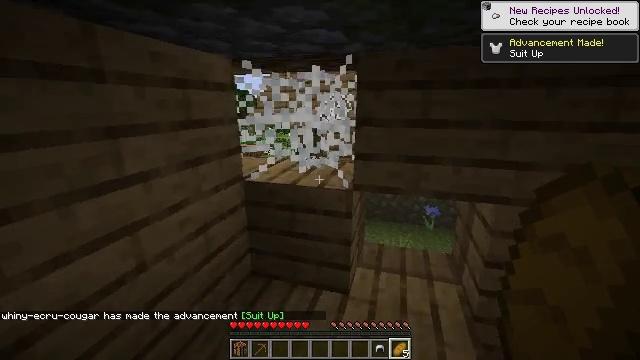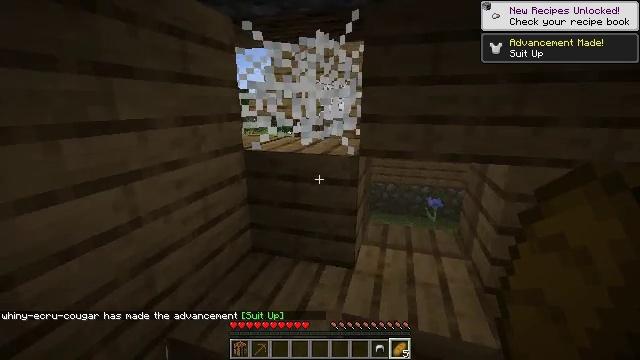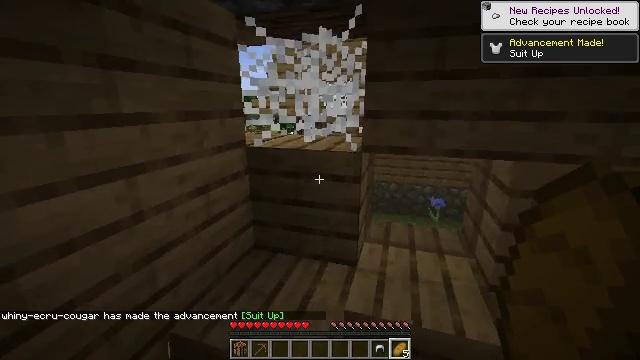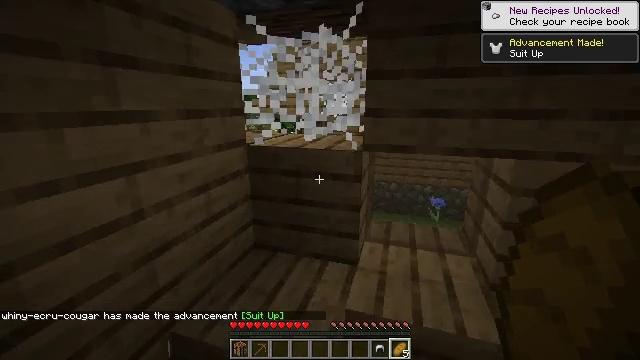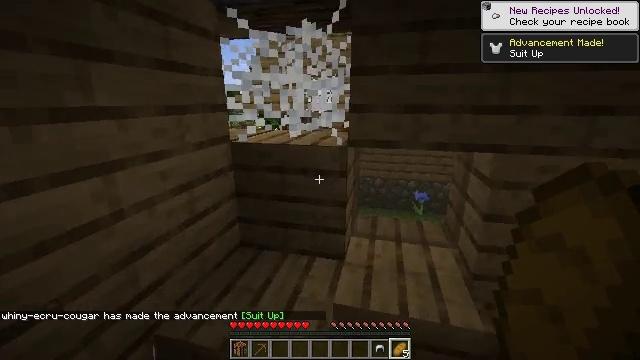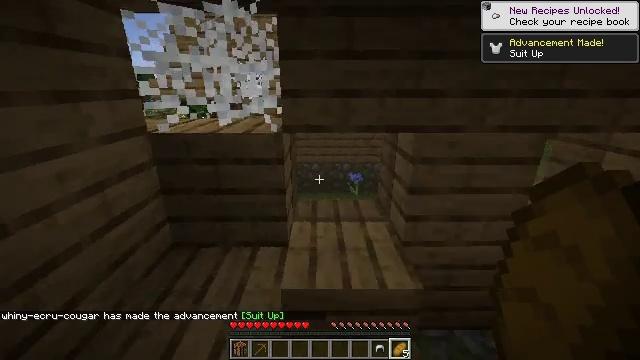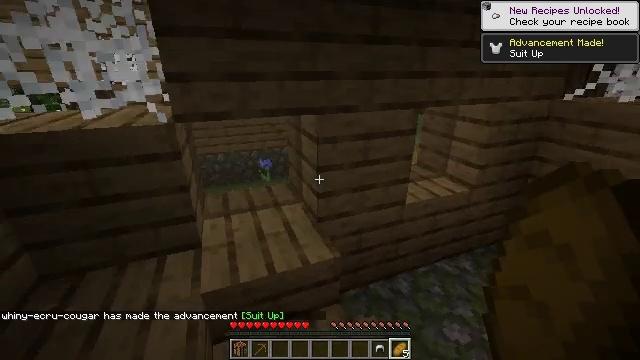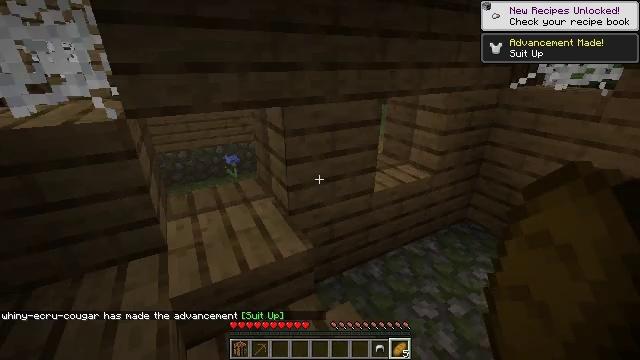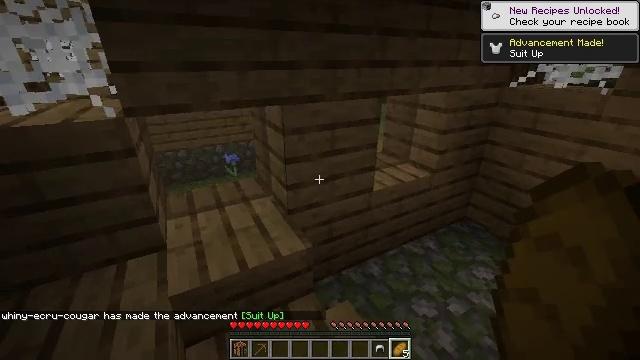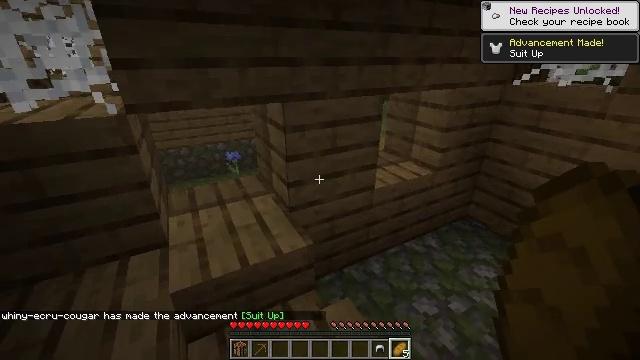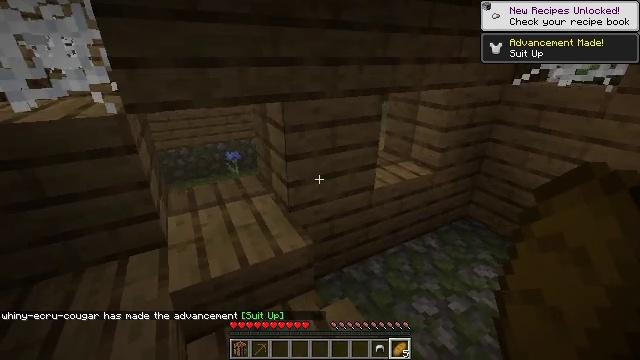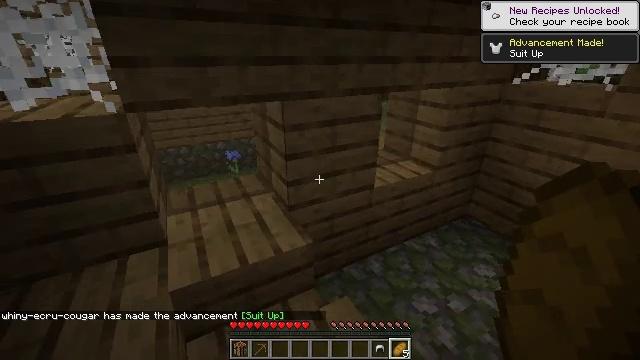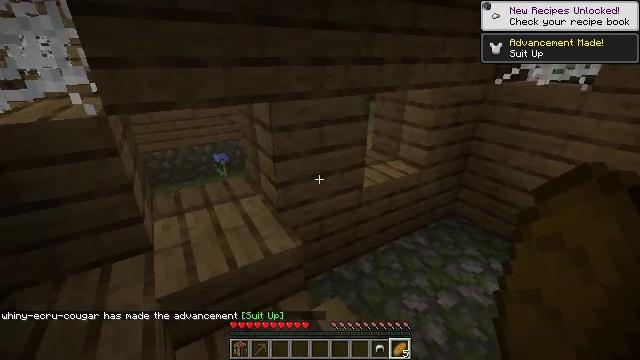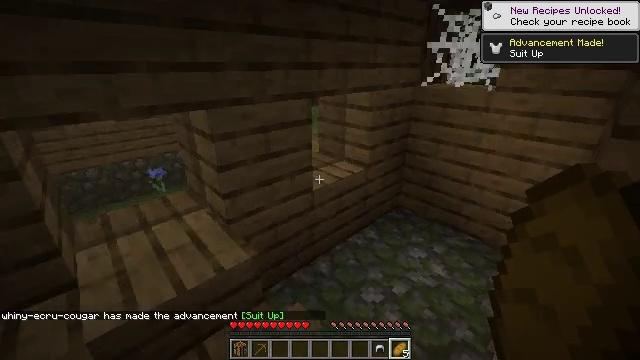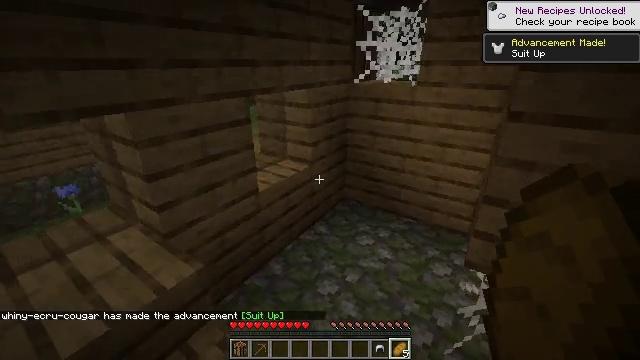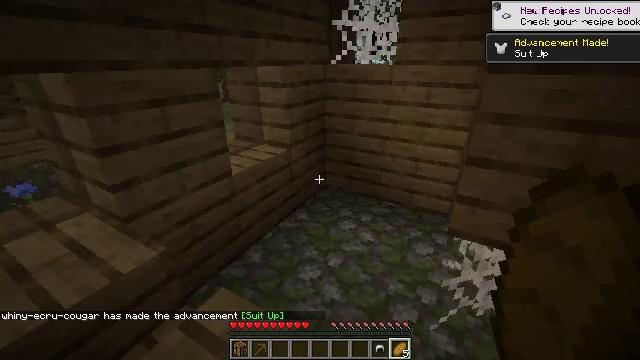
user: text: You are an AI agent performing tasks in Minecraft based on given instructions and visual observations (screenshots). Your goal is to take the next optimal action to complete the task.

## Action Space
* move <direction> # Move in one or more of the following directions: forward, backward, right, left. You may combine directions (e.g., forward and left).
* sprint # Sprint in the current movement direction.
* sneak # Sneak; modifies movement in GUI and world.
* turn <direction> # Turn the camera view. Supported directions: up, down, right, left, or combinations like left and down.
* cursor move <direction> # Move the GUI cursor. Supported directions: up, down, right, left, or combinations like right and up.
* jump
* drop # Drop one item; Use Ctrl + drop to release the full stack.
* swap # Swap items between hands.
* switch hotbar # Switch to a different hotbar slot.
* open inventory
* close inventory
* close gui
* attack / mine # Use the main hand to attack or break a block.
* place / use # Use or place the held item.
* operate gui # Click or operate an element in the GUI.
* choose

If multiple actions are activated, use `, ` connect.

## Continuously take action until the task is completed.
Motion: motion action
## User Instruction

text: Mine the furnace to collect it.
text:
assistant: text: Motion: move forward
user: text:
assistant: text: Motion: move forward
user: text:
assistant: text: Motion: move forward
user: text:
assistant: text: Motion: move forward, turn right
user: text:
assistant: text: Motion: move forward and move right, turn right and down
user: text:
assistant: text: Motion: move forward and move right, turn right and down
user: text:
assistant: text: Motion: move right, turn right and down
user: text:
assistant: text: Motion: move right
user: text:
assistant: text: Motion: move right
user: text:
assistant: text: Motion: move right
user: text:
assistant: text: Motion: move right
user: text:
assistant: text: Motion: move right, turn right
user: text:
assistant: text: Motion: move forward and move right, turn right and up
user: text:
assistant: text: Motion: move forward and move right, turn right
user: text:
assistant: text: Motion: move forward and move right, turn right
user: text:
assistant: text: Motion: move forward
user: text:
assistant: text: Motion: move forward, turn right and down
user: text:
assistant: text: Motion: move forward, turn right and down
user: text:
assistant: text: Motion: move forward, turn right and down
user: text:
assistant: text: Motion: move forward, turn right and down, jump
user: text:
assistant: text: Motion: move forward, turn right, jump
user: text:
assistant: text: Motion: move forward, jump
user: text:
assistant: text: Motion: move forward, jump
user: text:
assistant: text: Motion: move forward
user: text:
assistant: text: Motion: move forward
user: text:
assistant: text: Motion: move forward
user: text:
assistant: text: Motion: move forward
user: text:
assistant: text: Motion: move forward and move left
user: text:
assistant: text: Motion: move forward and move left
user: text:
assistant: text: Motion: move forward and move left, turn right